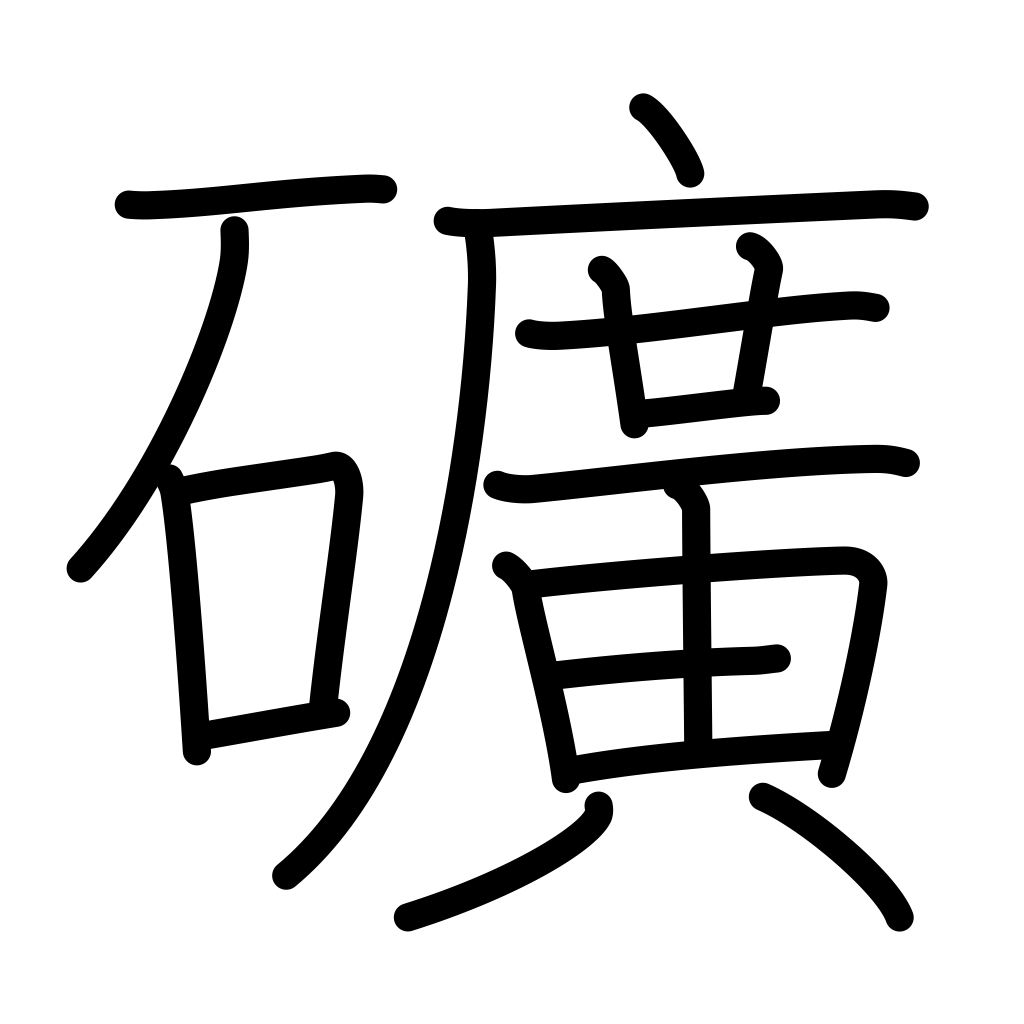
Meaning: mine, mineral, ore